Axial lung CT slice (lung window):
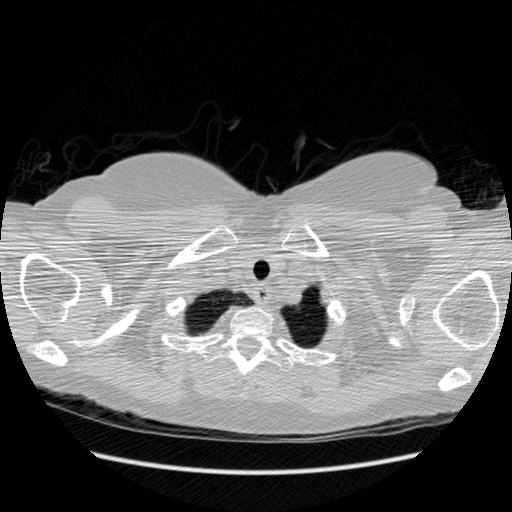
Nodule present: no